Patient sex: F
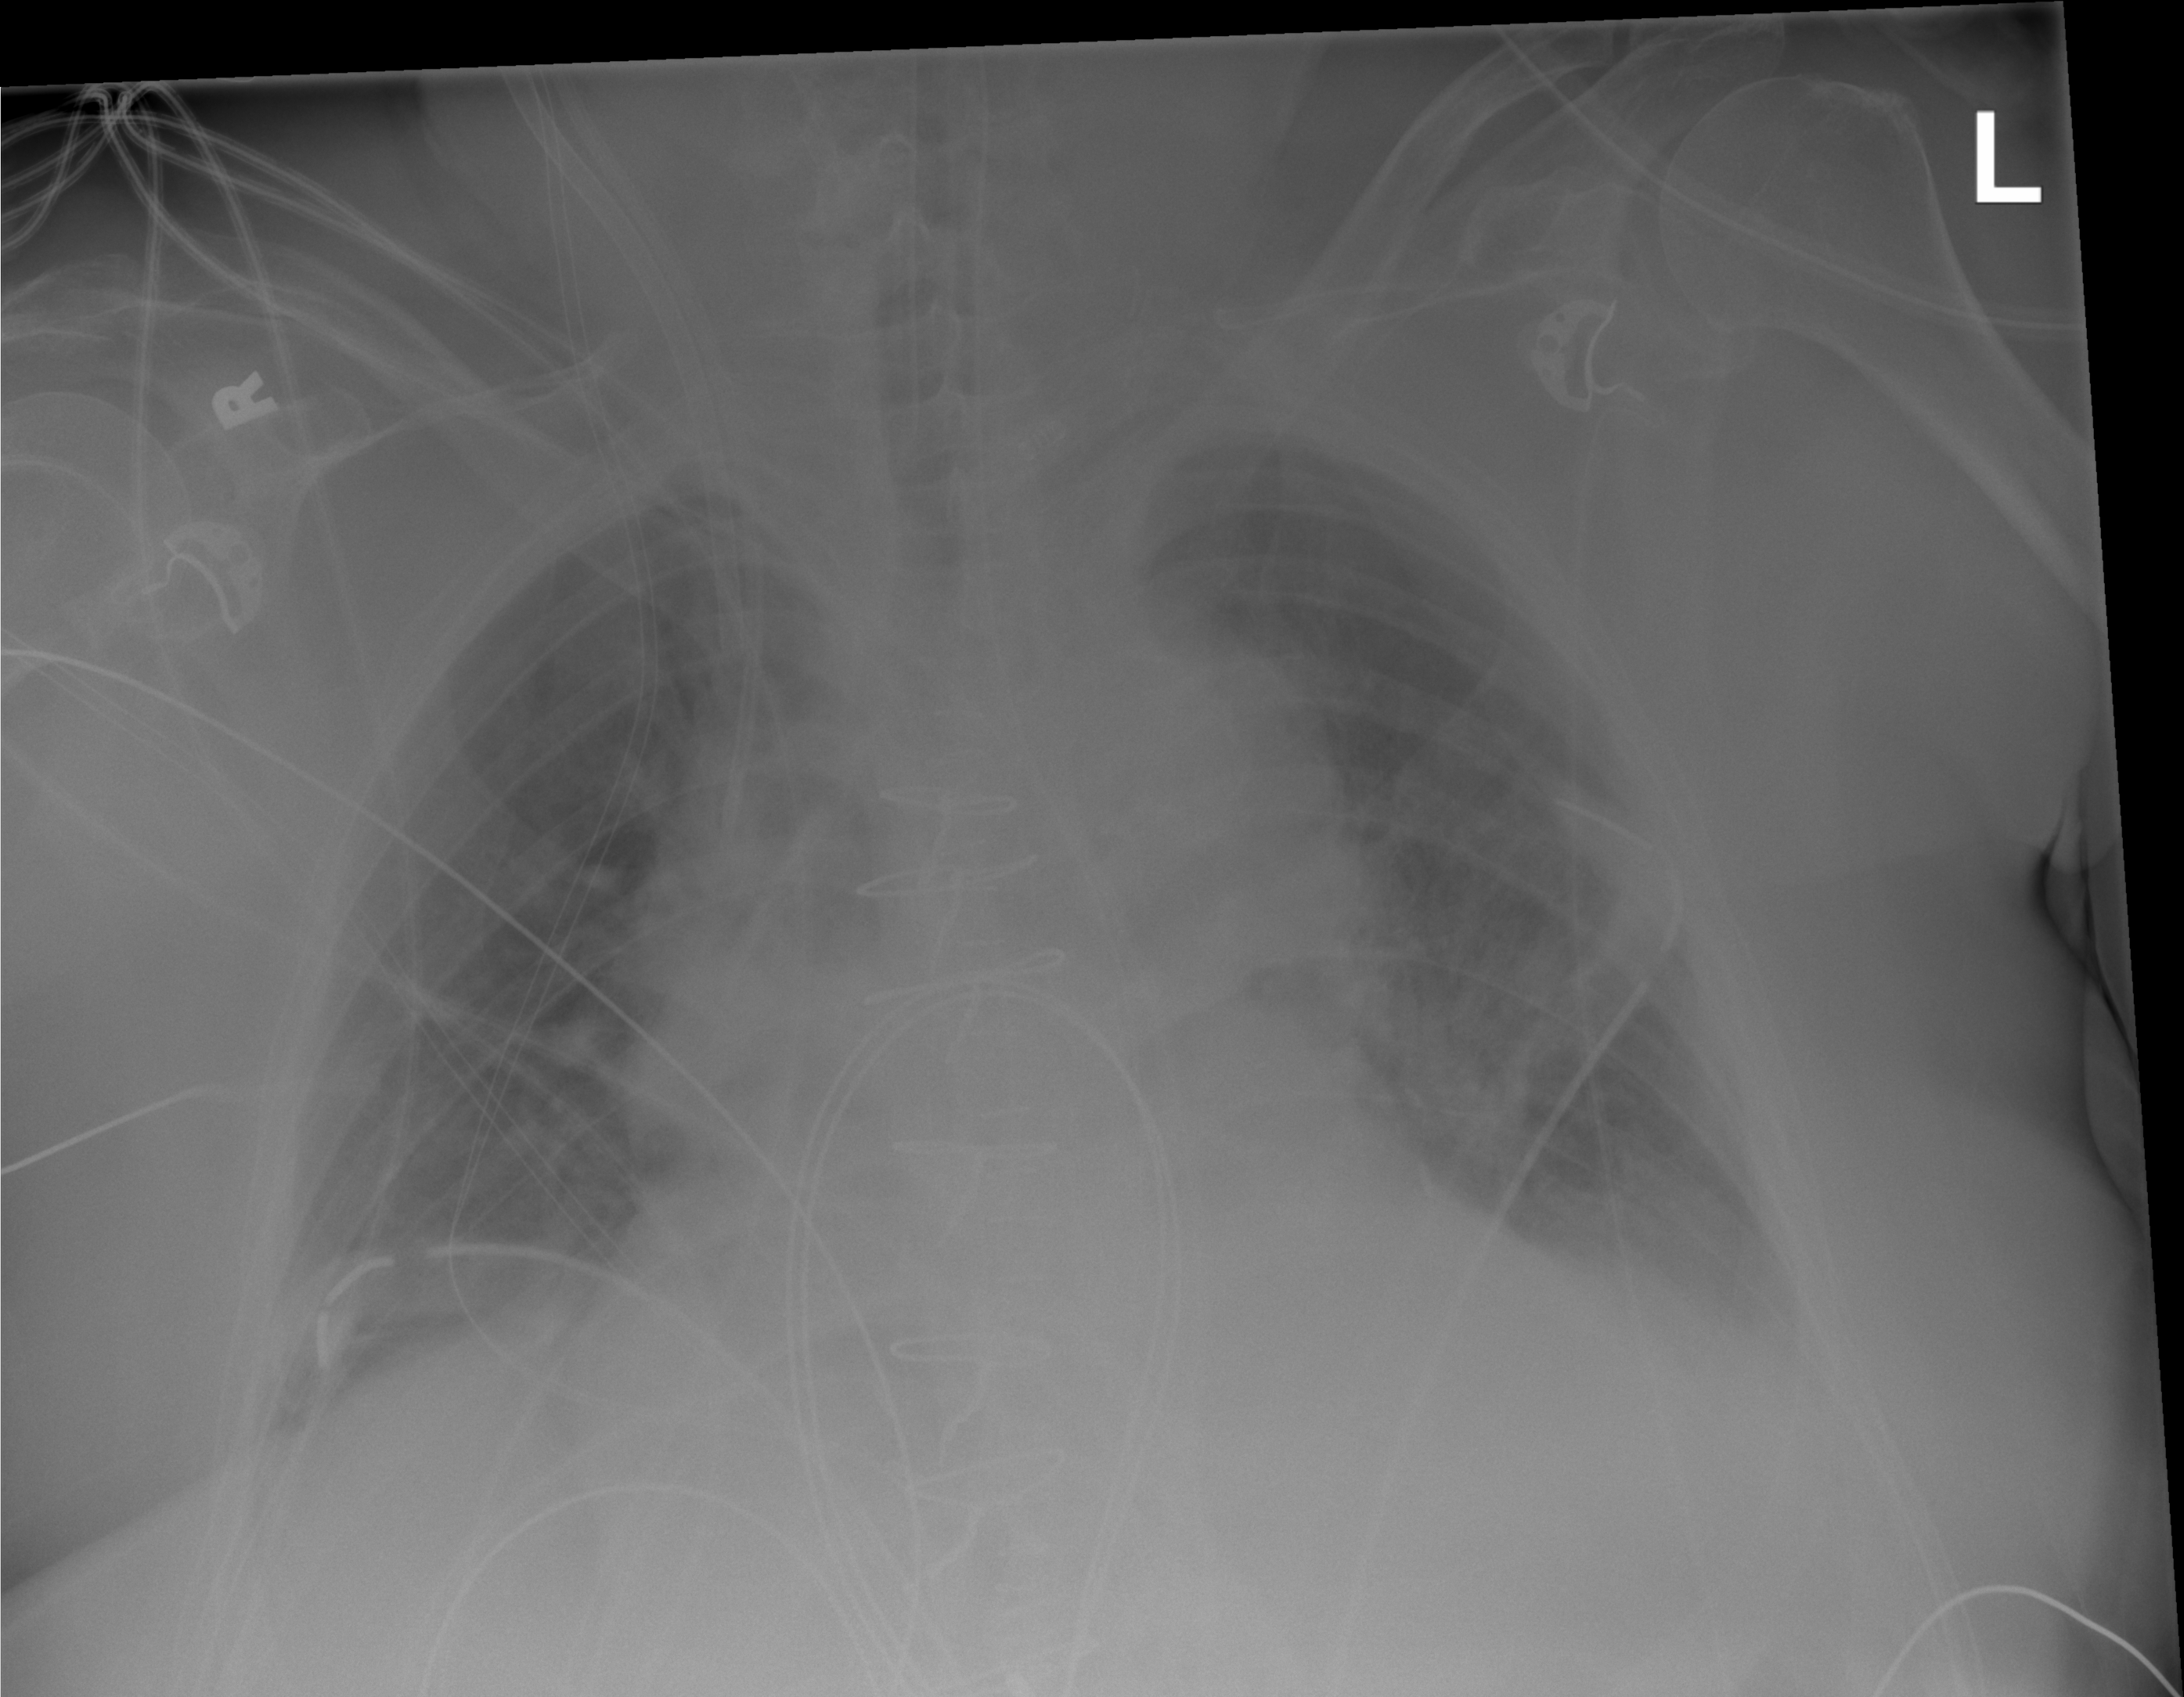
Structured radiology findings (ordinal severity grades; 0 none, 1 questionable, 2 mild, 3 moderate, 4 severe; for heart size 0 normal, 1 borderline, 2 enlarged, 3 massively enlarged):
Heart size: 2
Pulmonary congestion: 1
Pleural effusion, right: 0
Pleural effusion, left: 0
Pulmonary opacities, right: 1
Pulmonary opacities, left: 1
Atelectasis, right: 1
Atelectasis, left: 1